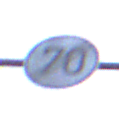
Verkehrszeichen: EndeGeschwindigkeit70
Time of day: SunriseSunset
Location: Outdoor (Nature)
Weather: PartlyCloudy
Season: Autumn
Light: Natural